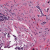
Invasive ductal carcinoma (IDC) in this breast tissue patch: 1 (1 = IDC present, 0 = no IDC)